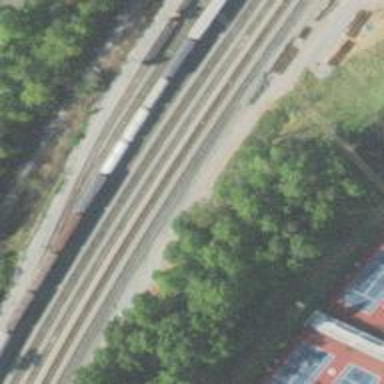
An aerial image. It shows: Railway yard used for servicing trains.